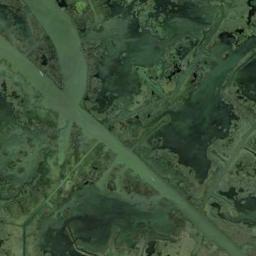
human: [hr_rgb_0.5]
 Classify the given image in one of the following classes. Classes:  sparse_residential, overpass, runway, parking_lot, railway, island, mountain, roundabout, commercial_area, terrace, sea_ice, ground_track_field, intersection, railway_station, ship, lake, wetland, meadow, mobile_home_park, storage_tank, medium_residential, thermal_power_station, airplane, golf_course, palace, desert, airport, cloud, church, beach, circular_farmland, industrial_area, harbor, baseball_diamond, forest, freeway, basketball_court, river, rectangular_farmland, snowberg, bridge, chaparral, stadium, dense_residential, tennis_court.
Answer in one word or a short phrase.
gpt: wetland